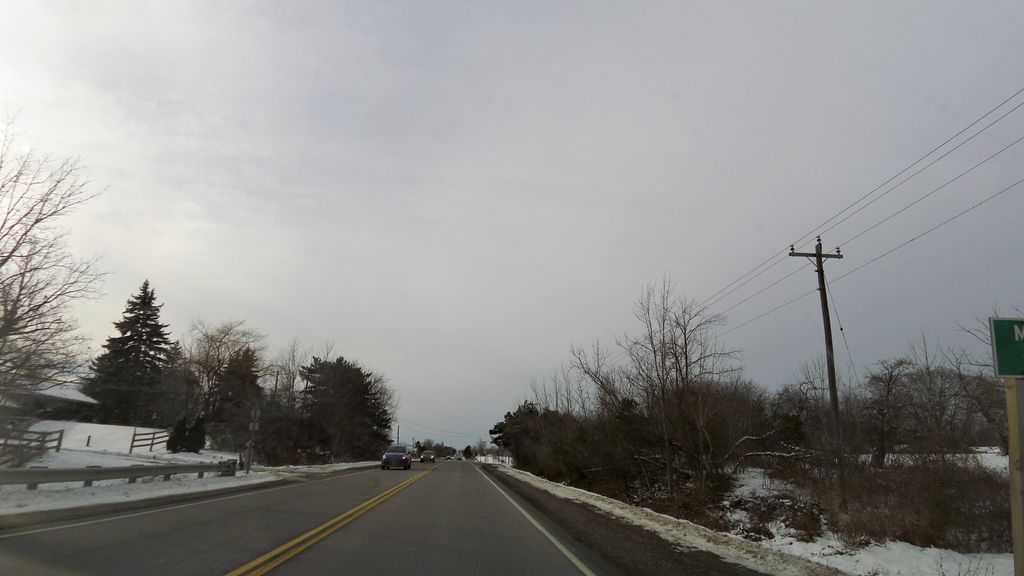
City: hamilton